Chest X-ray:
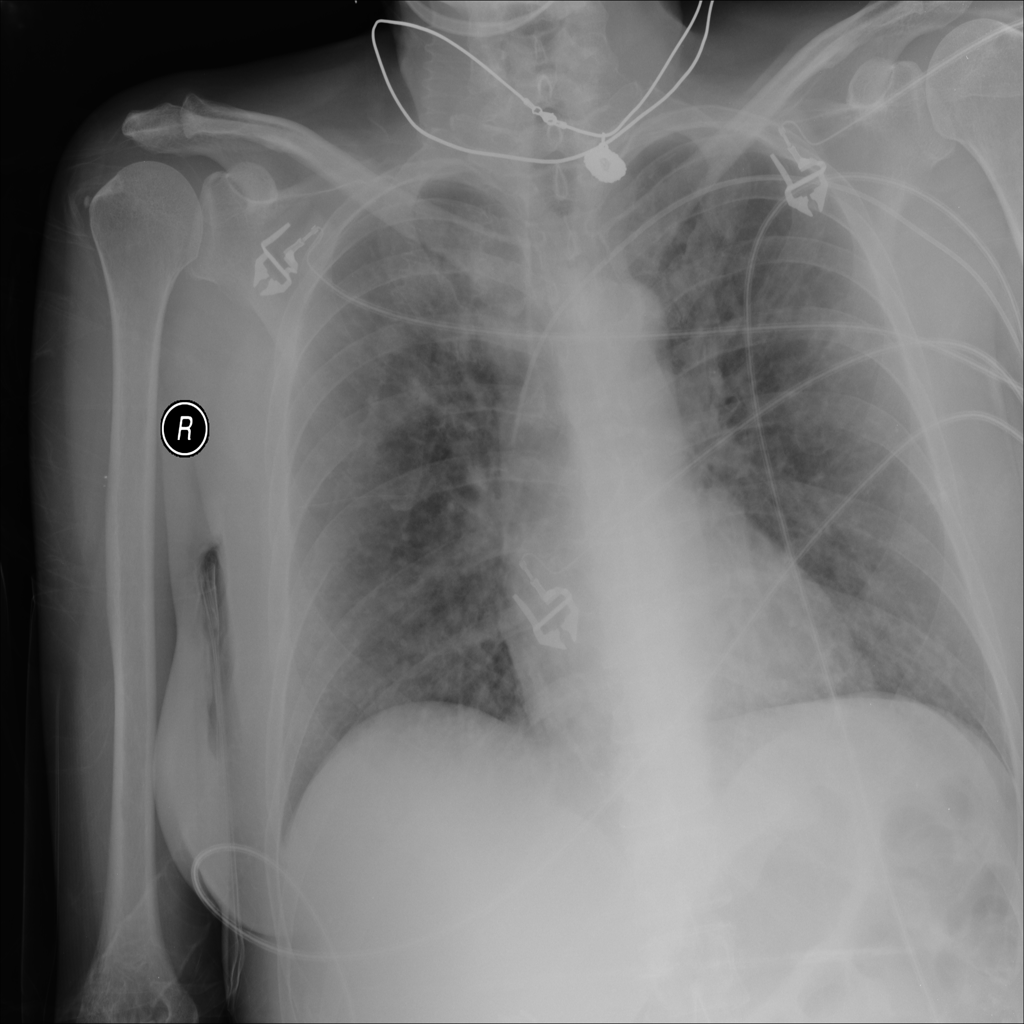
Findings: Consolidation
No abnormal finding: no